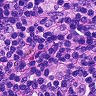
Metastatic tissue present: no